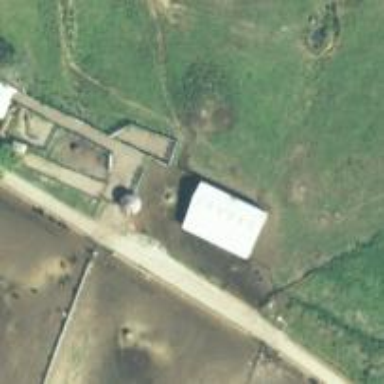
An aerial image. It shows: Silo.